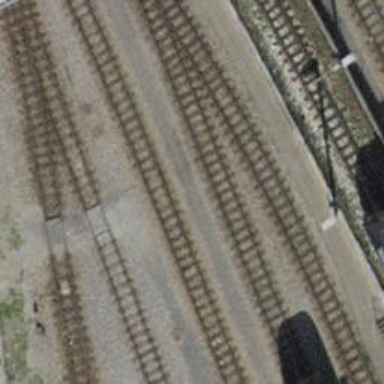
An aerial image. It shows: Narrow-gauge railway yard with one track. The yard is electrified with contact line.